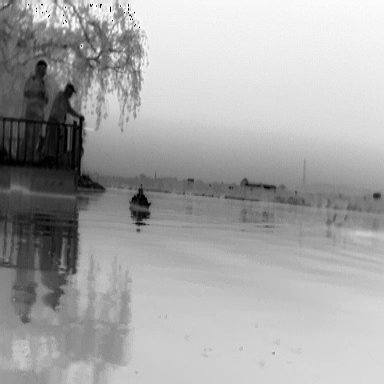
There are two objects shown in the infrared image, including a canoe, and a warship.